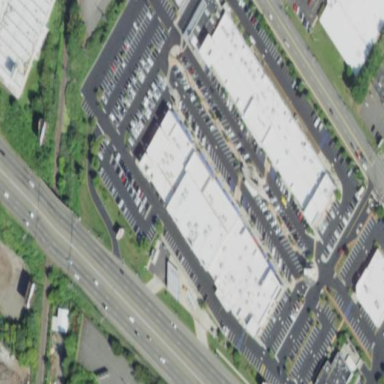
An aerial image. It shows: Retail area.